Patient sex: M
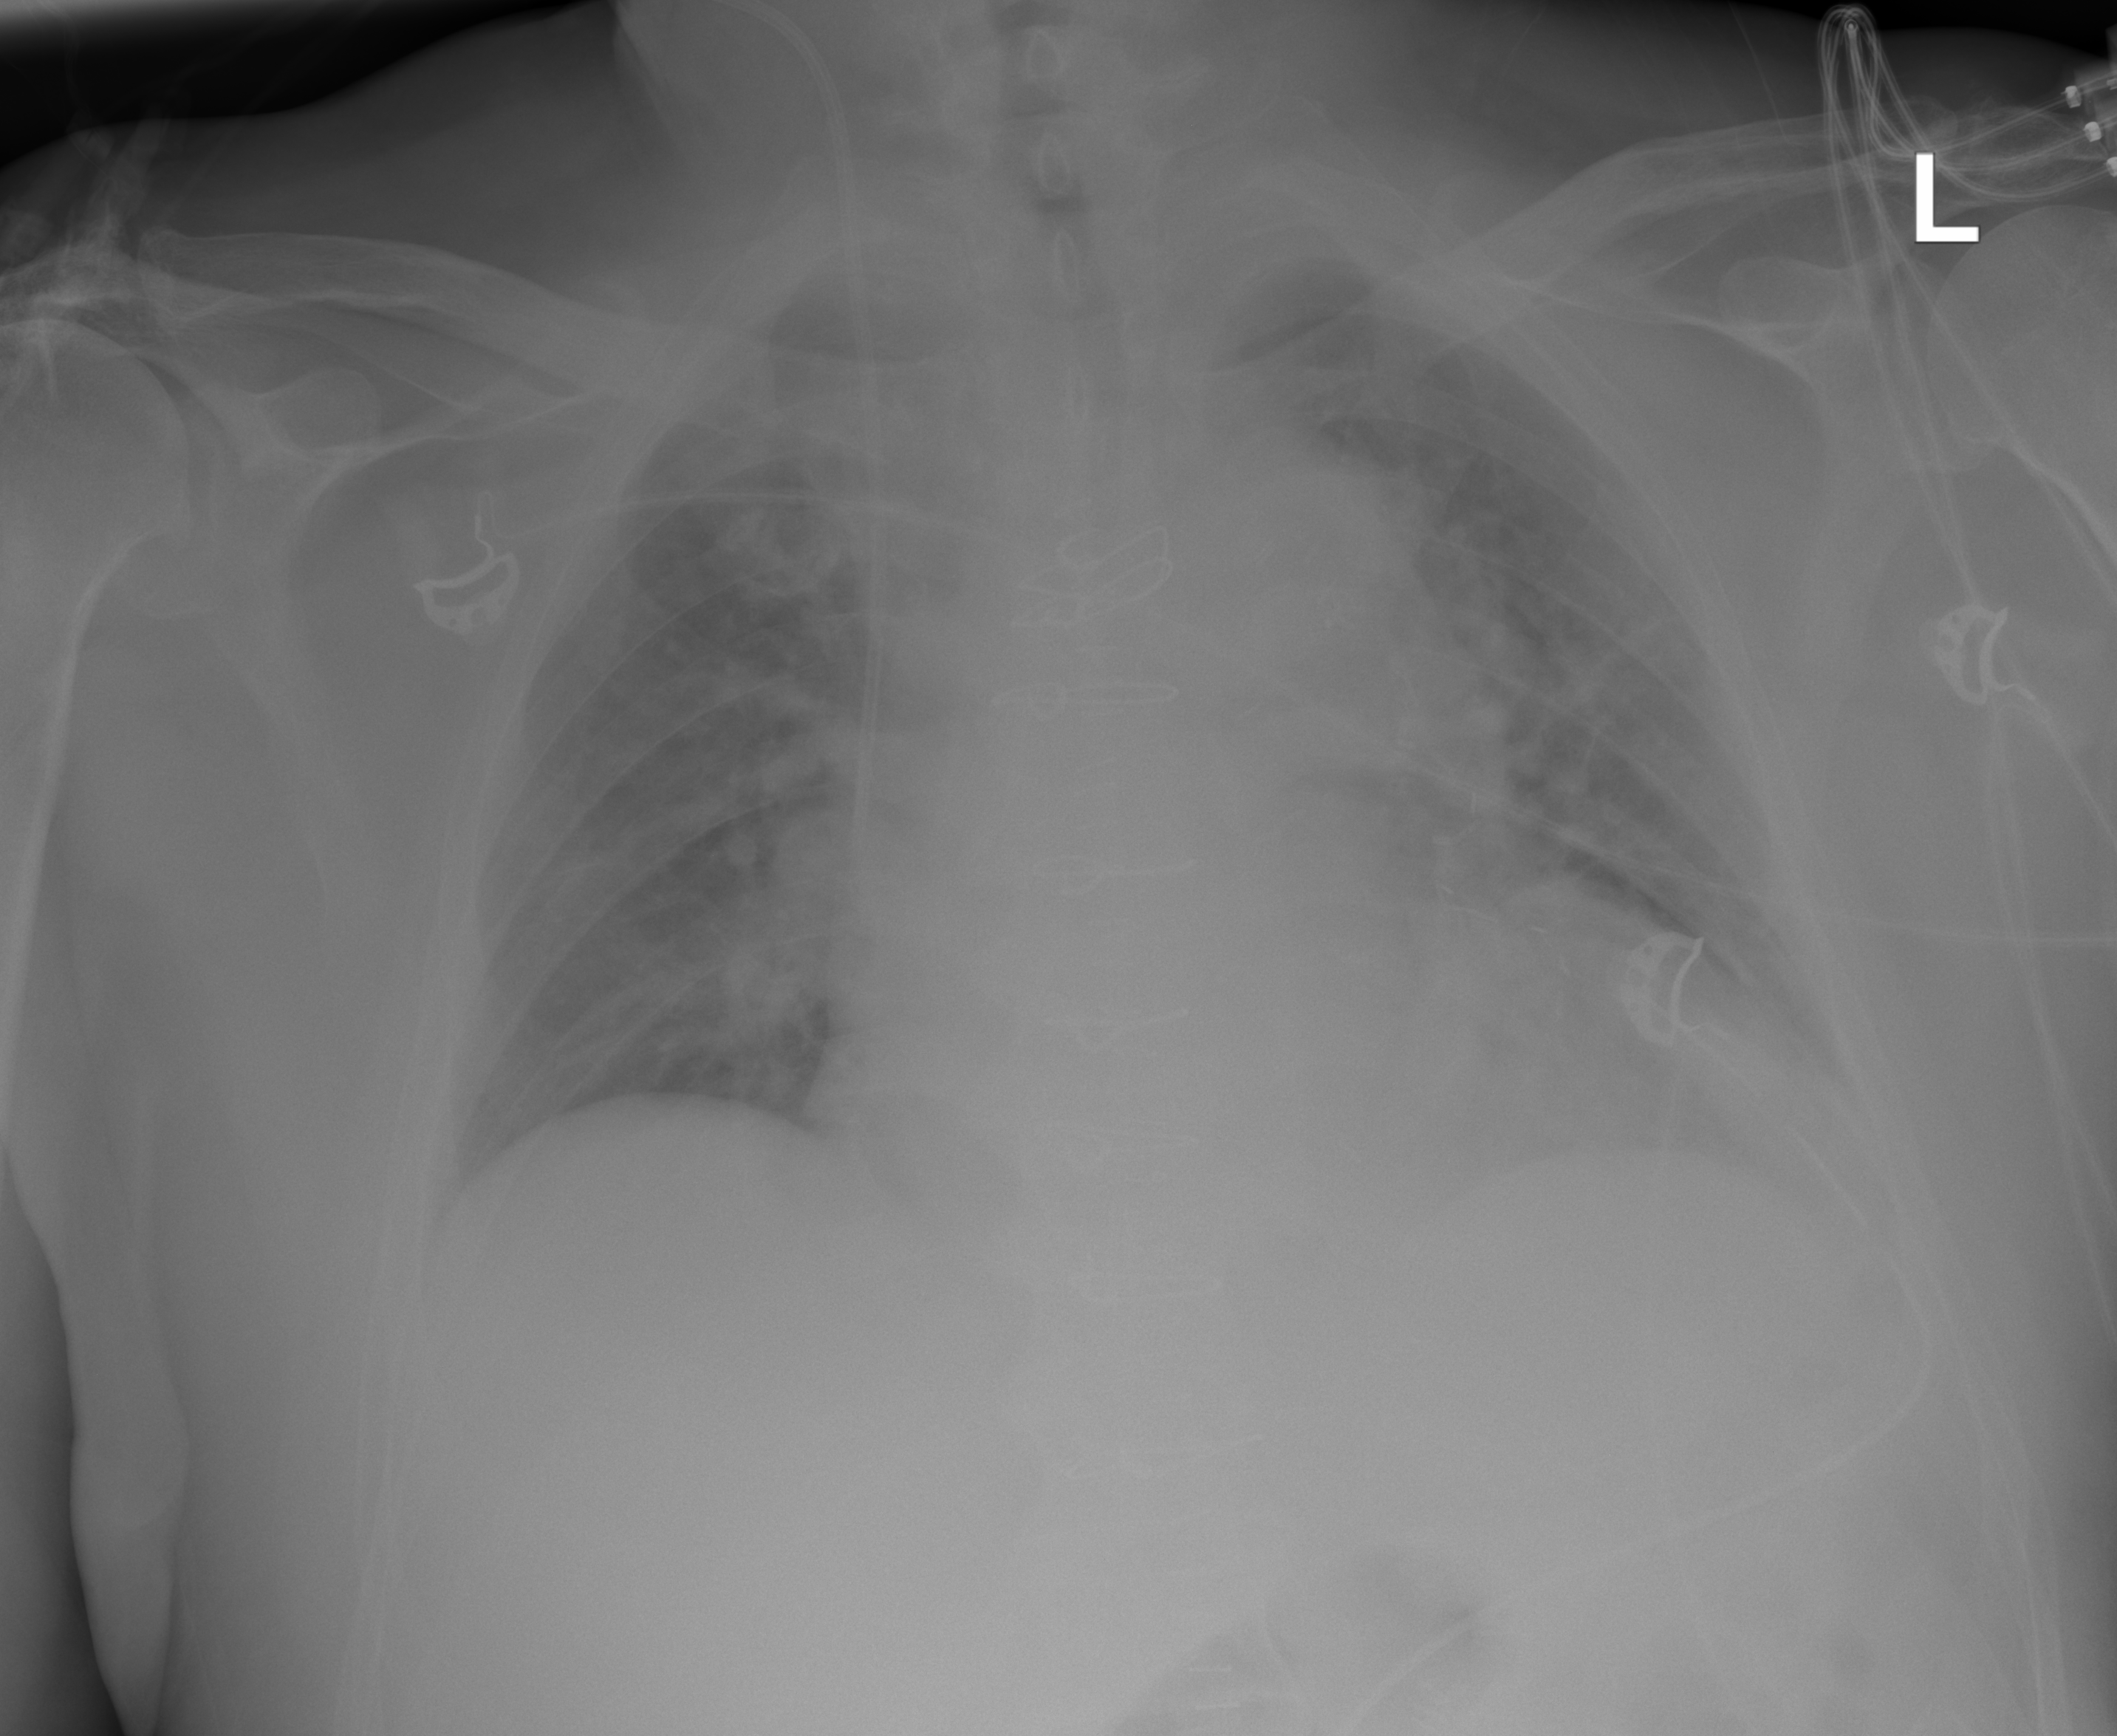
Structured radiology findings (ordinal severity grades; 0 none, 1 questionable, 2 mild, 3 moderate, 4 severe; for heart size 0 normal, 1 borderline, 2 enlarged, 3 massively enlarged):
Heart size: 2
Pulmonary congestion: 2
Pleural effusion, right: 0
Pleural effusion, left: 2
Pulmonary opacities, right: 0
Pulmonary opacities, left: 0
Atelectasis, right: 0
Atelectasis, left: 2